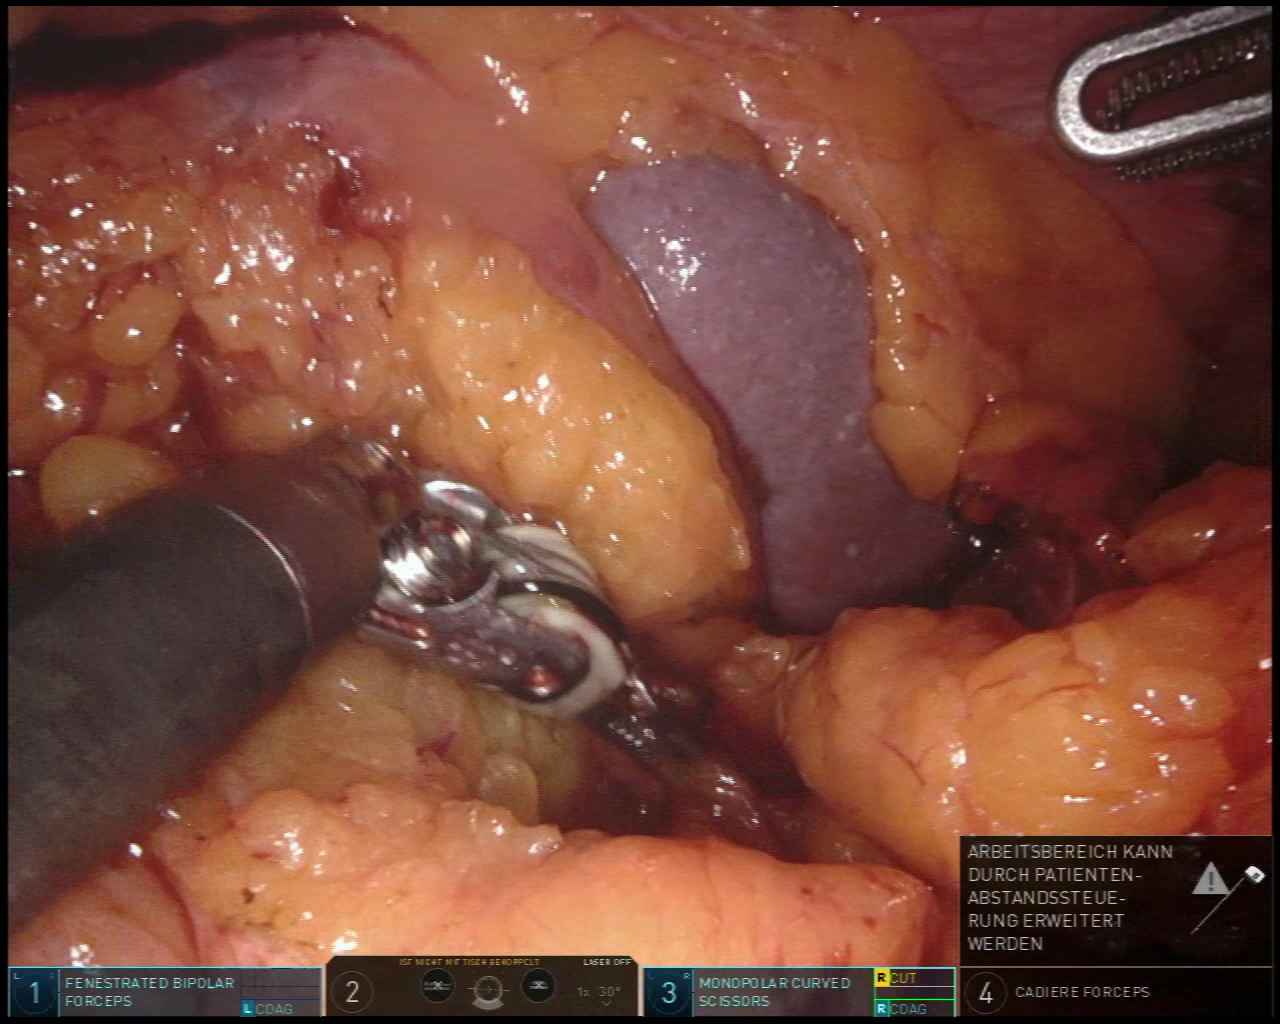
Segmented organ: spleen
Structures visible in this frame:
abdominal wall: yes
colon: no
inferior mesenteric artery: no
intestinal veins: no
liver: no
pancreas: no
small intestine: no
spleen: yes
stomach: yes
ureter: no
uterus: no
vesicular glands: no